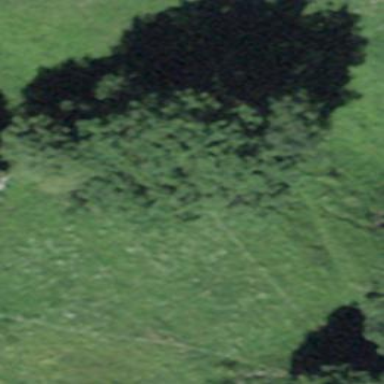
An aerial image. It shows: Forest area.